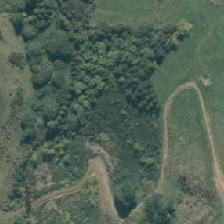
Land cover: harvested_forest